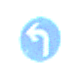
Verkehrszeichen: VorgeschriebeneFahrtrichtungLinks
Umgebung: Outdoor, Nature
Tageszeit: Night
Wetter: PartlyCloudy
Licht: Natural
Jahreszeit: NotSpecified
Kontrast: HighContrast